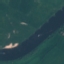
Label: River